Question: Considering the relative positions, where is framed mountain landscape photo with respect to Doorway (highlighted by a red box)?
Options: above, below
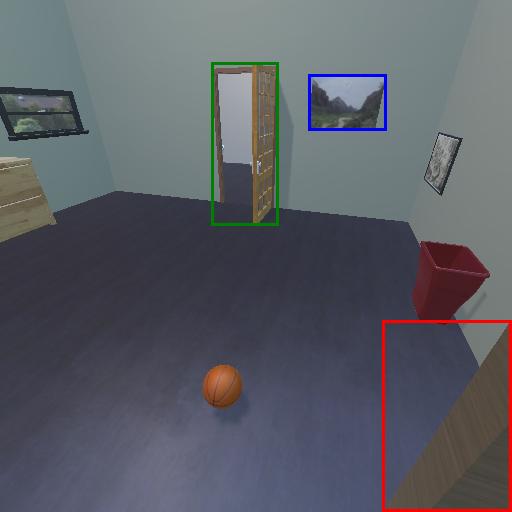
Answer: above